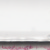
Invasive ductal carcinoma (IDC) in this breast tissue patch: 0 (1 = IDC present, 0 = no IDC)